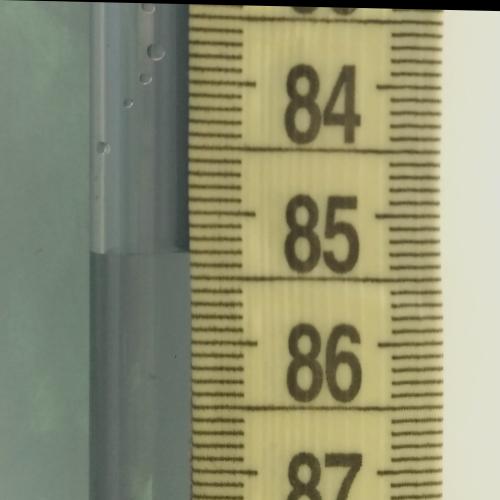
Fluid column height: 85.3 cm